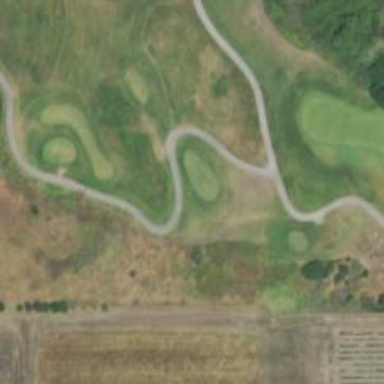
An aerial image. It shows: Footway resembling golf path at the Eagle Vines Golf Course.